Question: I am using mahout to create a basic recommender for may application. my data set does not have any preferences. here's how my table looks like
Here's how set up mahout
'''
MySQLJDBCDataModel jdbcModel2 = new MySQLJDBCDataModel(dataSource,"user_viewed_song_statistics",
"AUDIO_FK","USER_PROFILE_FK","AUDIO_FK","UVSS_DATE_CREATED");
ItemSimilarity similarity = new LogLikelihoodSimilarity(jdbcModel2);
Recommender recommender =
new GenericBooleanPrefItemBasedRecommender(jdbcModel2, similarity);
for(RecommendedItem item: recommender.recommend(1, 1))
System.out.println(item);
'''
However after running this. it returned this error
'''
Exception in thread "main" java.lang.IllegalArgumentException
at com.google.common.base.Preconditions.checkArgument(Preconditions.java:72)
at org.apache.mahout.math.stats.LogLikelihood.logLikelihoodRatio(LogLikelihood.java:101)
at org.apache.mahout.cf.taste.impl.similarity.LogLikelihoodSimilarity.doItemSimilarity(LogLikelihoodSimilarity.java:102)
at org.apache.mahout.cf.taste.impl.similarity.LogLikelihoodSimilarity.itemSimilarities(LogLikelihoodSimilarity.java:90)
at org.apache.mahout.cf.taste.impl.recommender.GenericBooleanPrefItemBasedRecommender.doEstimatePreference(GenericBooleanPrefItemBasedRecommender.java:54)
at org.apache.mahout.cf.taste.impl.recommender.GenericItemBasedRecommender$Estimator.estimate(GenericItemBasedRecommender.java:312)
at org.apache.mahout.cf.taste.impl.recommender.GenericItemBasedRecommender$Estimator.estimate(GenericItemBasedRecommender.java:300)
at org.apache.mahout.cf.taste.impl.recommender.TopItems.getTopItems(TopItems.java:65)
at org.apache.mahout.cf.taste.impl.recommender.GenericItemBasedRecommender.recommend(GenericItemBasedRecommender.java:131)
at org.apache.mahout.cf.taste.impl.recommender.AbstractRecommender.recommend(AbstractRecommender.java:63)
at Starter.main(Starter.java:53)
'''
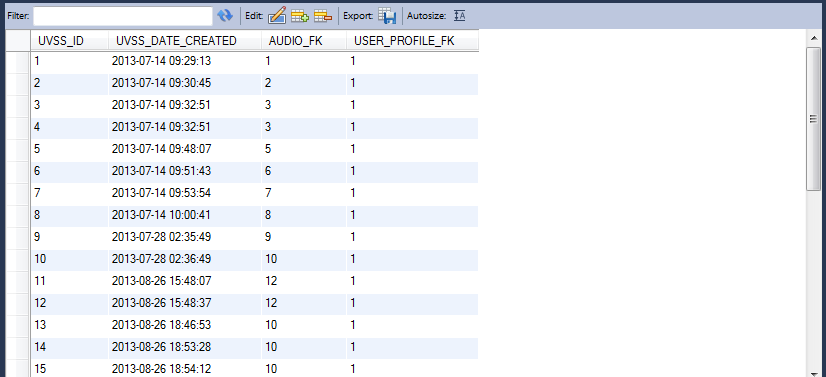
Answer: You are using a Non-preference Item recommendation. Similar to this <URL>
and I do find it weird that it is returning that type of an exception. what I've done is something like this.
'''
MySQLBooleanPrefJDBCDataModel jdbc = new MySQLBooleanPrefJDBCDataModel(dataSource, TABLE_NAME, USER_ID, ITEM_ID);
CachingRecommender cachingRecommender = new CachingRecommender( new SlopeOneRecommender(jdbc));
// Get 5 recommendations for user 3
List<RecommendedItem> items = cachingRecommender.recommend(3, 5);
for (RecommendedItem item : items) {
System.out.println(item);
}
'''
Hope this helps.